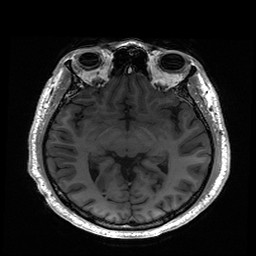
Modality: T1w
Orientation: coronal